Question: I have a table with two columns and for example three rows as shown above. Then I want to create a view on this table.
This view should show for each line in the table as many lines as there is written in this line.
I have no idea how to solve this problem, has someone an example how to build a view with TSQL?
Example:

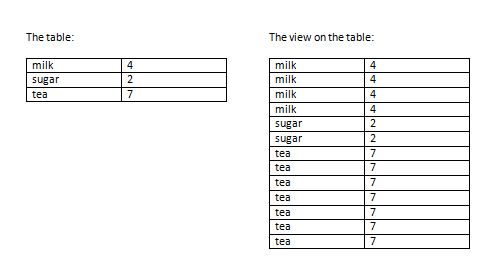
Answer: You should join this table with some table which has field with 1,2,3,4,5,6,.... numbers.
For example:
<URL>
'''
with t0 as
( select 1 n
union all
select 2 n
union all
select 3 n
),
tCount as
(select ROW_number() over (order by t1.n) rn
from t0,
t0 as t1,
t0 as t2,
t0 as t3,
t0 as t4
)
select t.* from t
join tCount on t.Number>=tCount.rn
order by name
'''